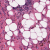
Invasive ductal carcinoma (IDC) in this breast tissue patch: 0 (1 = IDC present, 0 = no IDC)